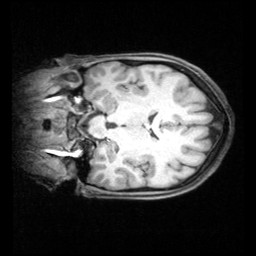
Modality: T1w
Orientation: coronal
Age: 29
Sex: female
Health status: healthy